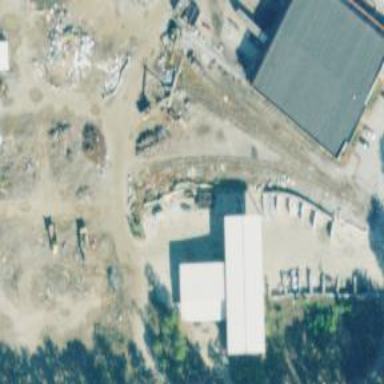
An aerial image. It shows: Railway spur service.